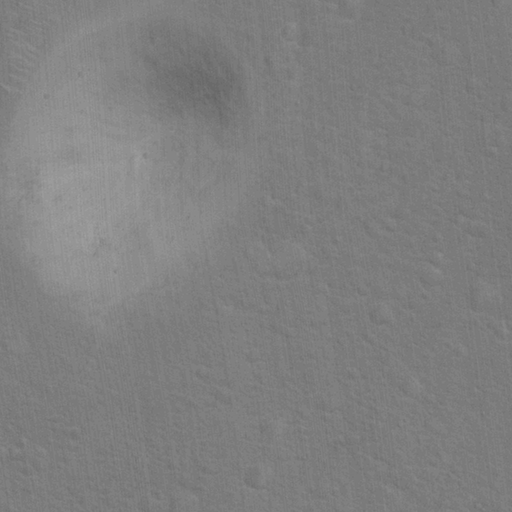
Objects detected: cone, cone